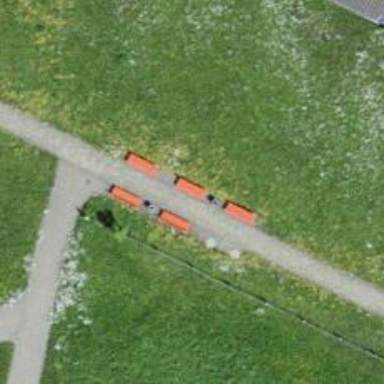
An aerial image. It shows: Bench.